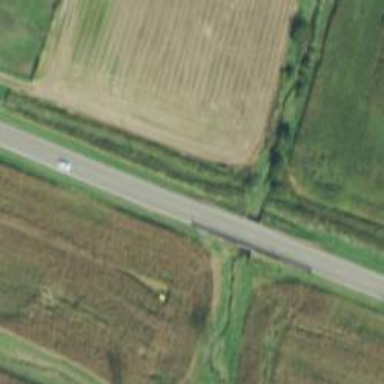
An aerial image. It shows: Primary highway.